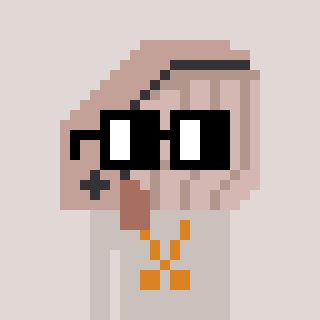
a pixel art character with square black glasses, a whale-shaped head and a foggrey-colored body on a warm background